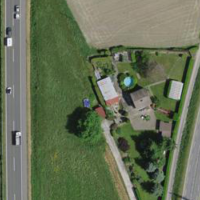
EUNIS habitat code: 57
Species observed at this site:
Pica pica
Milvus migrans